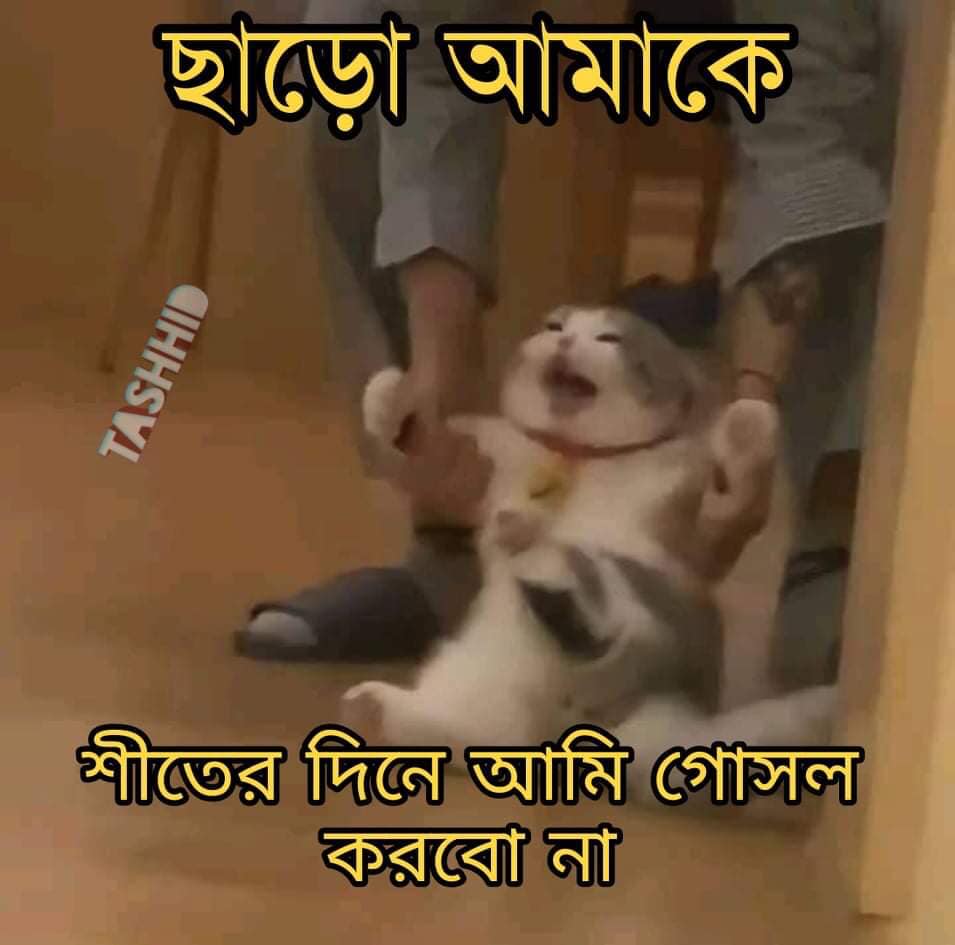
Text: ছাড়ো আমাকে শীতের দিনে আমি গোসল করবো না
Label: Non Hate